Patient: sex M, age 58
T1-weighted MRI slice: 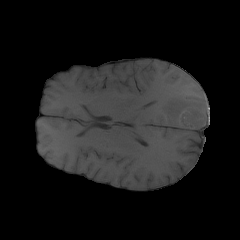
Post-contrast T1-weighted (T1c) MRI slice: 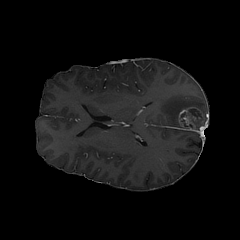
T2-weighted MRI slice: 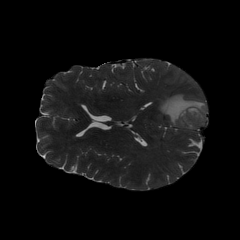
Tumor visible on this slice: yes
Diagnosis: Glioblastoma, IDH-wildtype
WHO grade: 4